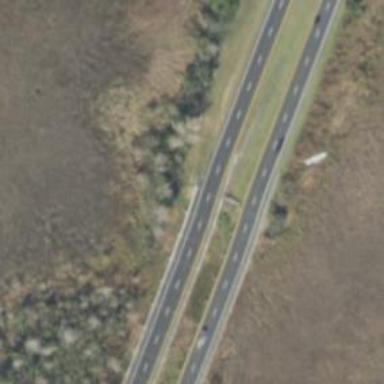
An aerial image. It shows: Primary highway on asphalt bridge.